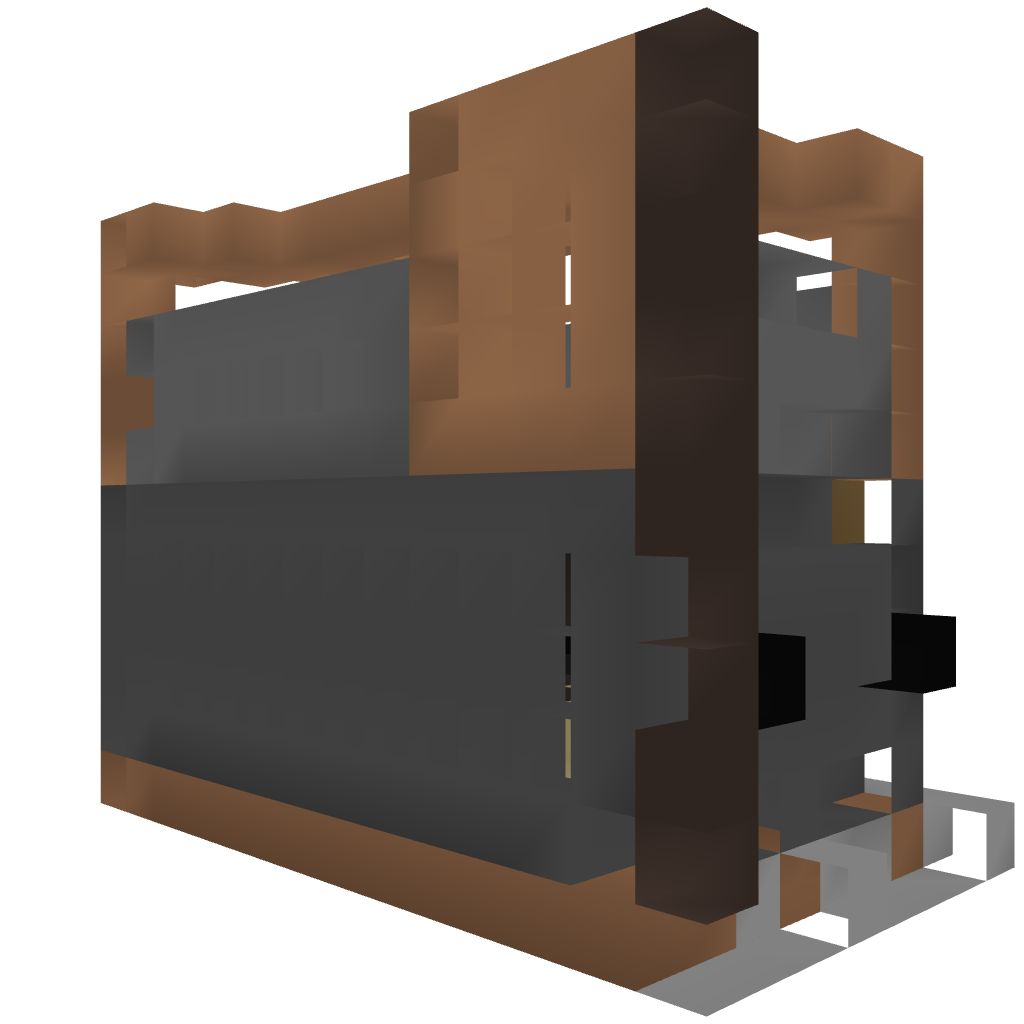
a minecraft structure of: egg farm